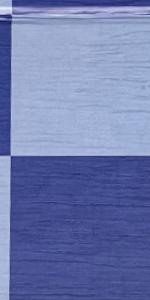
Label: Empty